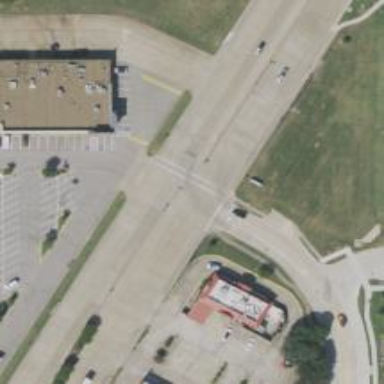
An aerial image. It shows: Secondary road with separate sidewalk.